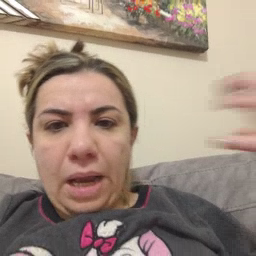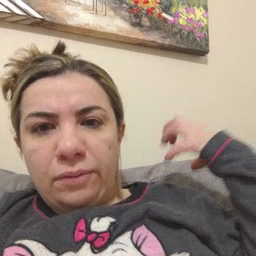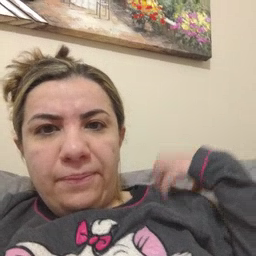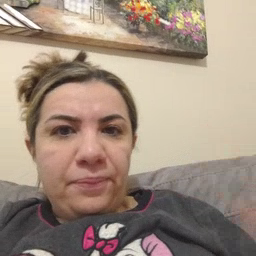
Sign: outside